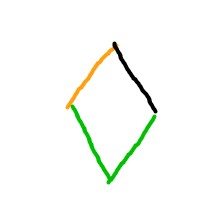
Shape: rhombus